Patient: sex F, age 19
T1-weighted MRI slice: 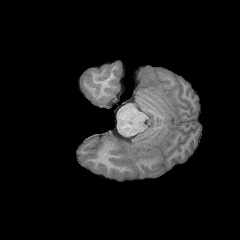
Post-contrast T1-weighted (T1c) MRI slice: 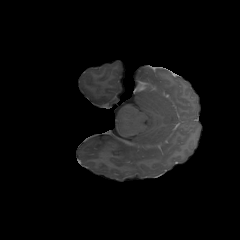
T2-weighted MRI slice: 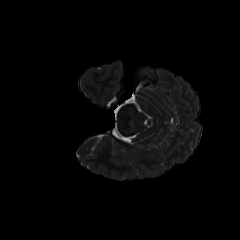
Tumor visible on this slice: no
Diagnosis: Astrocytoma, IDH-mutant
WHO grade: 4